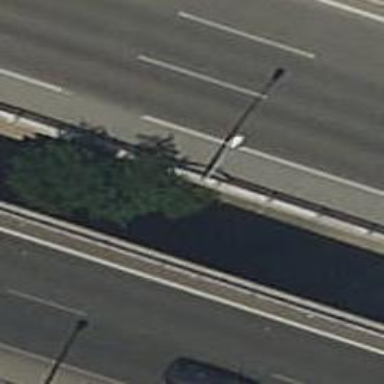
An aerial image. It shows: Kerb serving as barrier.